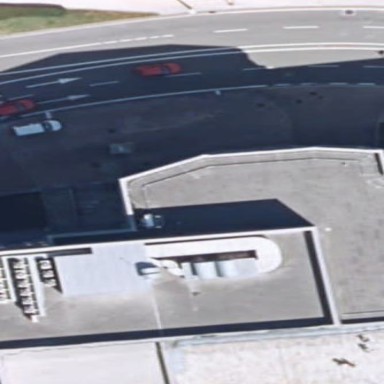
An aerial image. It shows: Public building.